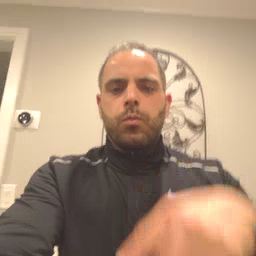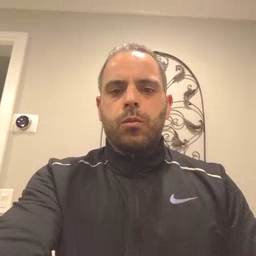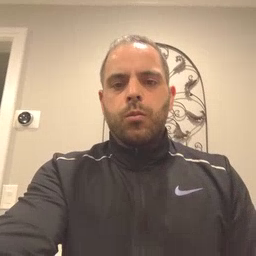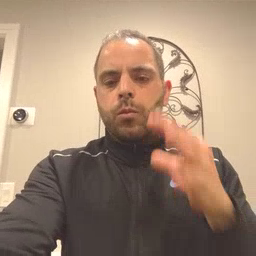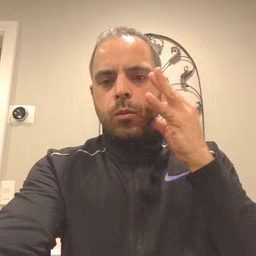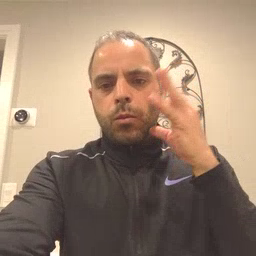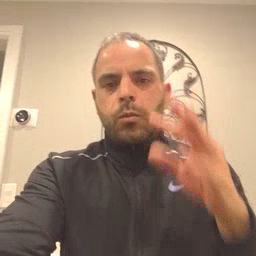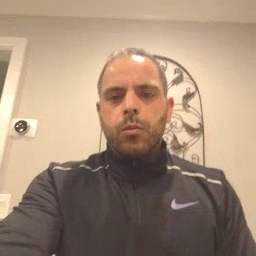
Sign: cat